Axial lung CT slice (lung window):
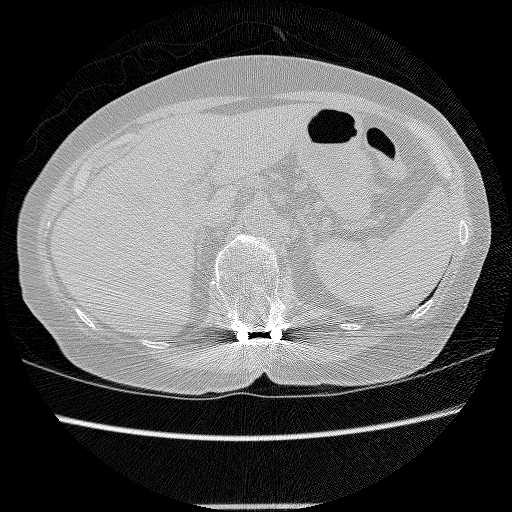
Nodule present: no